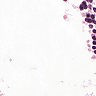
Metastatic tissue present: no